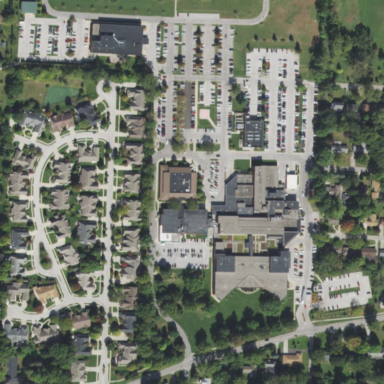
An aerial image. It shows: Healthcare facility identified as hospital.